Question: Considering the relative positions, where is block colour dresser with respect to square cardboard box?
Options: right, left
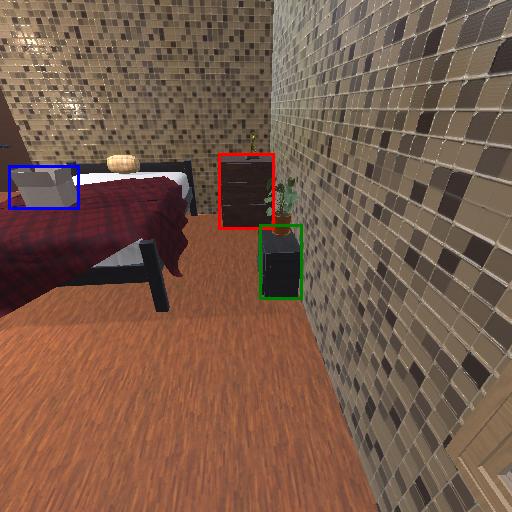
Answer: right